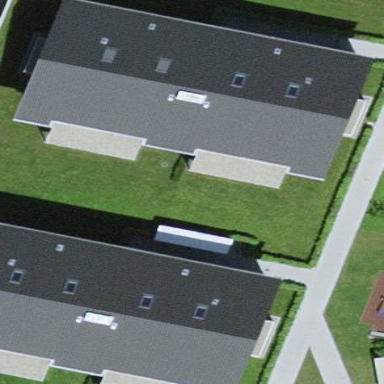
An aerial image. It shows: Gabled roof adorns the apartments building.